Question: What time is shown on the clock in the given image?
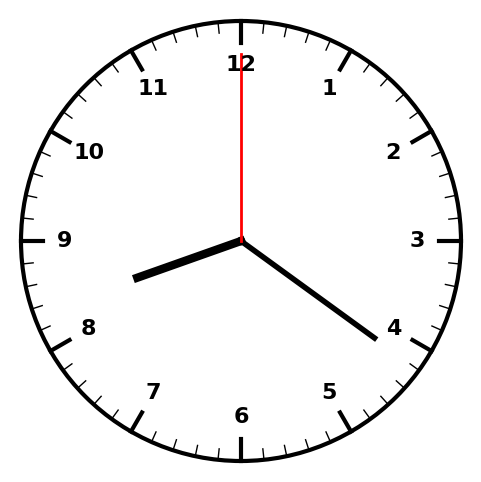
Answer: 08:21:00